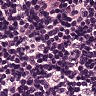
Metastatic tissue present: no